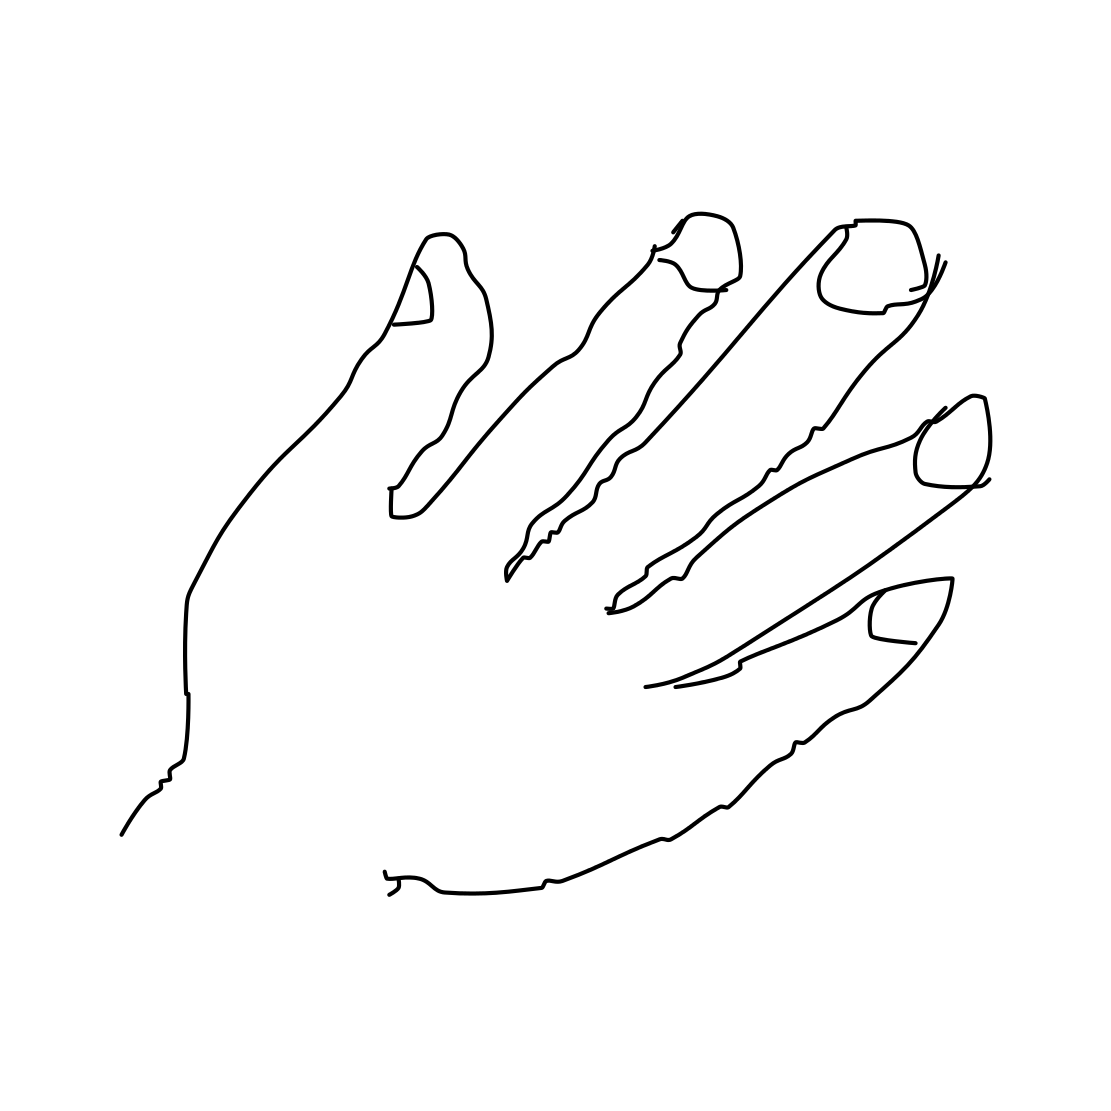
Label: hand